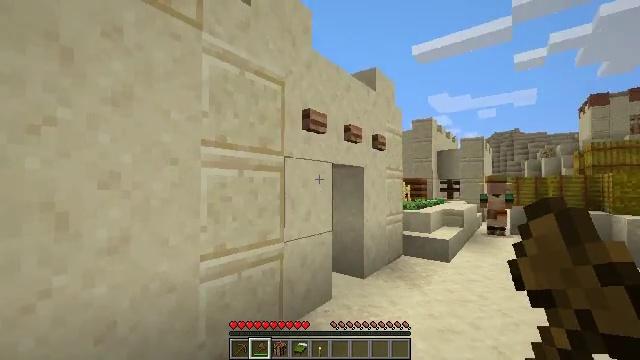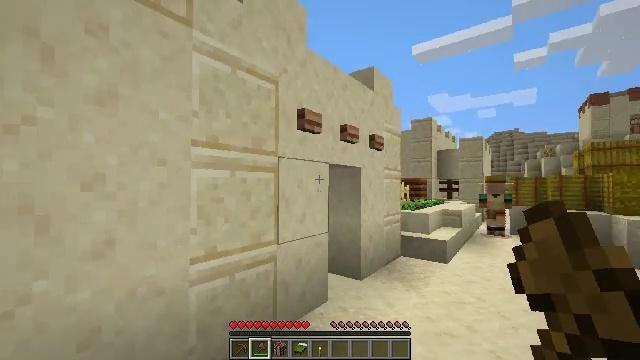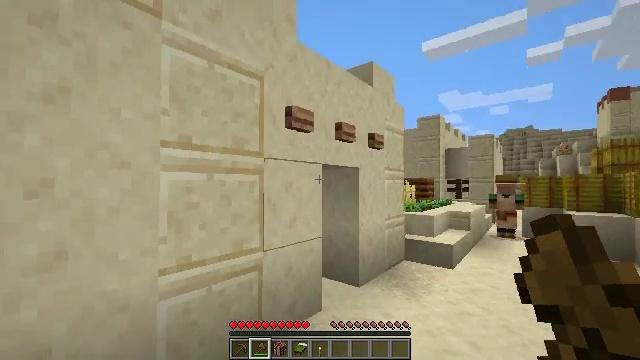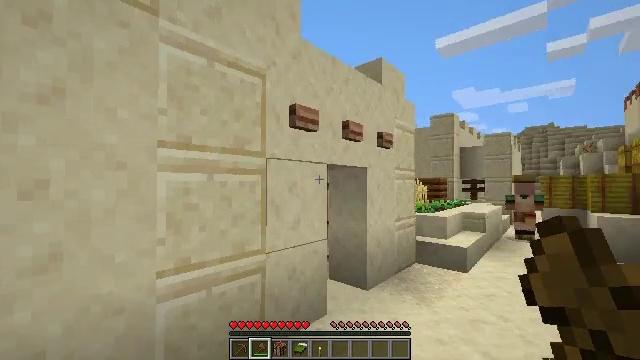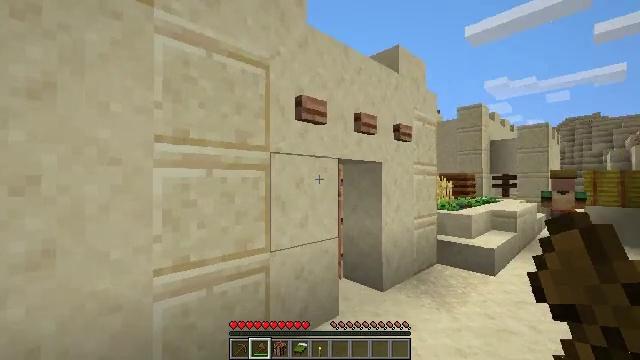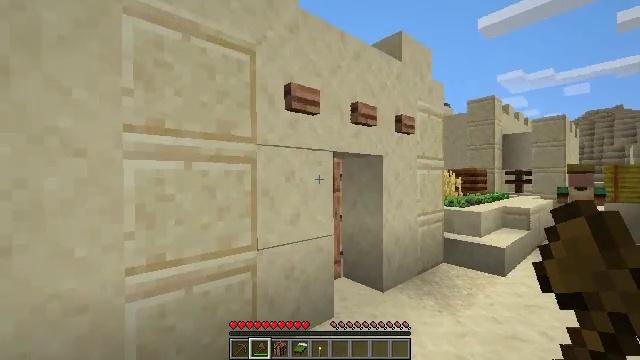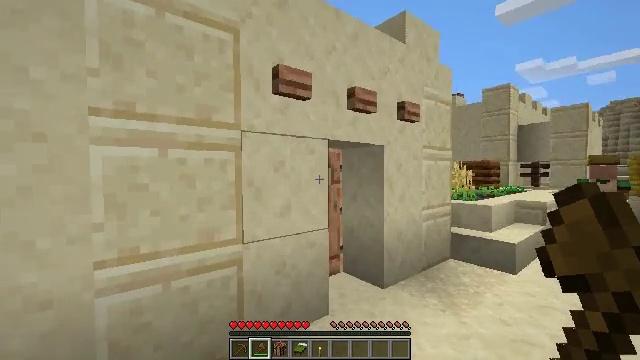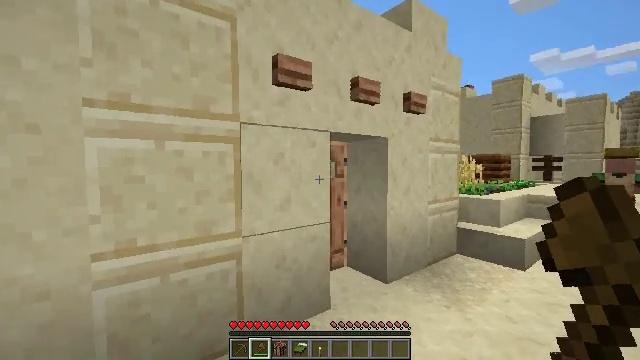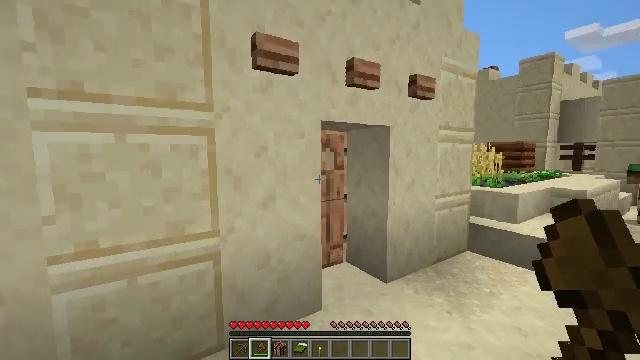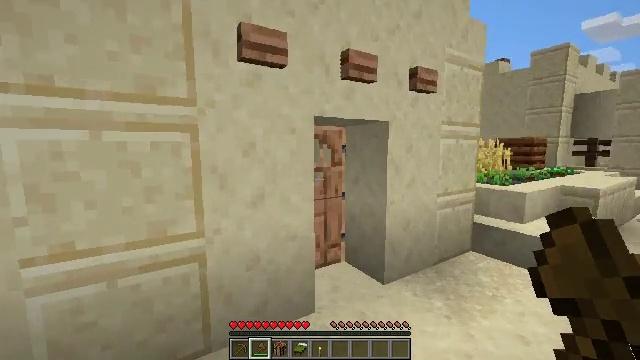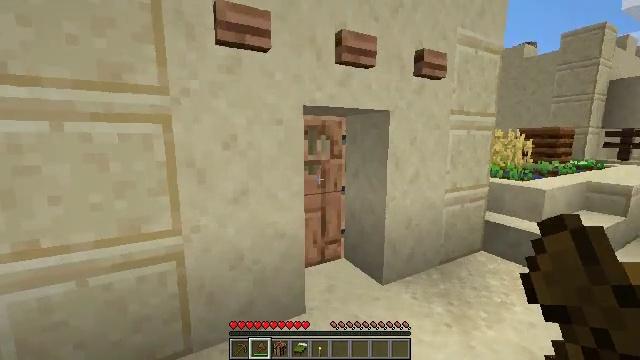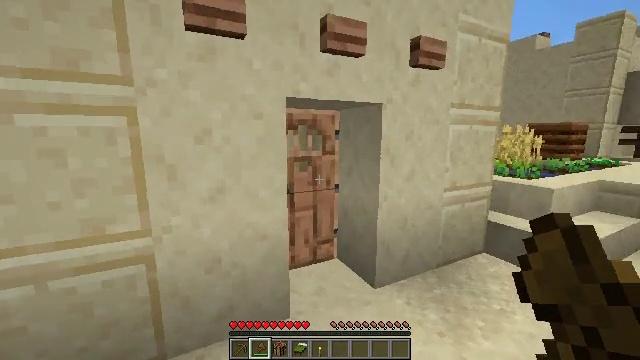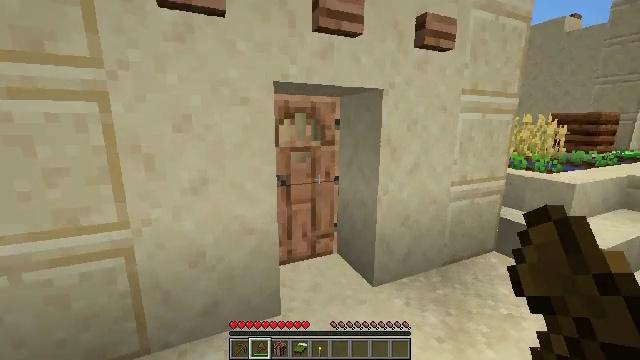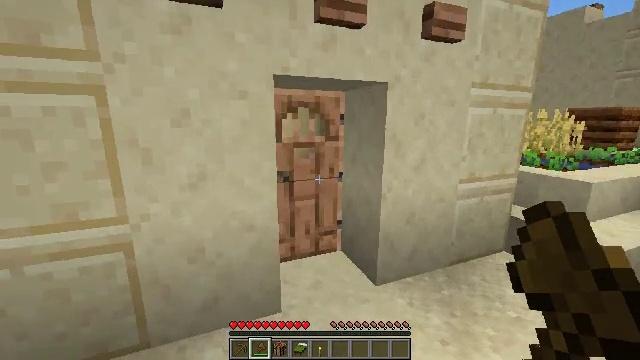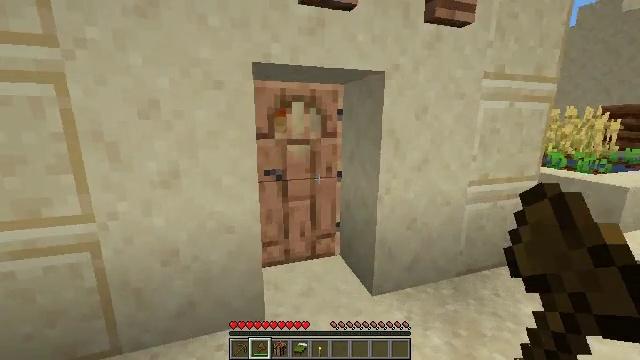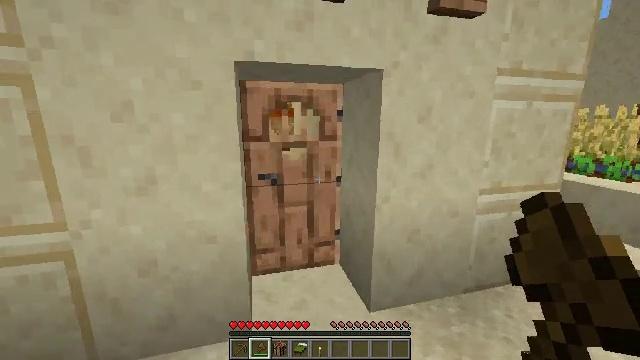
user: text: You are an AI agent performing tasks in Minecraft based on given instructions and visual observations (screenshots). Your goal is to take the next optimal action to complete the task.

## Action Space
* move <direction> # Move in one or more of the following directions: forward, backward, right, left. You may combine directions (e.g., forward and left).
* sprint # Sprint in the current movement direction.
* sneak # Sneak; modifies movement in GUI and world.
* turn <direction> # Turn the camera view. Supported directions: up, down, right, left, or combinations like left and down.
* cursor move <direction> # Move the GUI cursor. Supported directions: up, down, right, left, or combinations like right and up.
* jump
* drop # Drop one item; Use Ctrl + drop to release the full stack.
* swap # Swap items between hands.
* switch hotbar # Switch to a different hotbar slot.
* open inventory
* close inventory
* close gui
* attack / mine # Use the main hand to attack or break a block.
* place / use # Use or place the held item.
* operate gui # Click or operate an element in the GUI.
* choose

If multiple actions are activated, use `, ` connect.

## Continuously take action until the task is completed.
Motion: motion action
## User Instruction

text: Get wheat from the farmland.
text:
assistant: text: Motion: move forward and move right
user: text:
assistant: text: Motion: move forward and move right, turn left
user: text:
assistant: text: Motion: move forward and move right, turn left
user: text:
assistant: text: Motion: move forward and move right, turn left
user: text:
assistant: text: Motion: move forward and move right, turn left
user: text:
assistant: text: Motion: move forward and move right, turn left and down
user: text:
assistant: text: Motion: move forward and move right, turn left and down
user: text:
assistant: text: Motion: move forward and move right, turn left and down
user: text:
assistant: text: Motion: move forward and move right, turn left and down
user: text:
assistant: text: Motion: move forward and move right, turn left and down
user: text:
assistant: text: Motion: move forward and move right, turn left and down
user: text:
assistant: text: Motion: move forward and move right, turn left and down
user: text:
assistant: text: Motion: move forward and move right, turn left
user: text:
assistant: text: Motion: move forward and move right, turn left
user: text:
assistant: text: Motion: move forward and move right, turn left
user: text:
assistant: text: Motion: move forward and move right, turn left and down, use / place
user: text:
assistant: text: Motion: move forward and move right, turn left and down, use / place
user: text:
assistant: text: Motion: move forward, turn left and down, use / place
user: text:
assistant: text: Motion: move forward
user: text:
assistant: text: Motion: move forward
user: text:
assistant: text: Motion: move forward
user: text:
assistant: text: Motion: move forward and move left
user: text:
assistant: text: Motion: move forward and move left
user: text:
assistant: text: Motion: move forward and move left, turn right and down
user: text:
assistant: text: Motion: move forward, turn right and down
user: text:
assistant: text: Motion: move forward
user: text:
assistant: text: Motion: move forward
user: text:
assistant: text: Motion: move forward
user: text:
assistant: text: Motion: move forward, turn left
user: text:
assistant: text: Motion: move forward, turn left